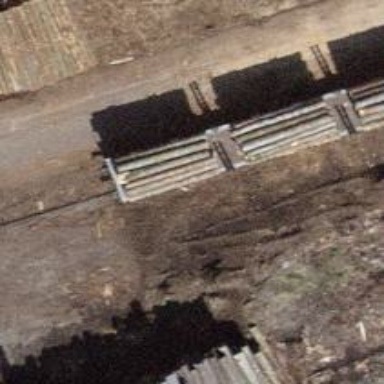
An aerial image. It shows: Railway buffer stop.